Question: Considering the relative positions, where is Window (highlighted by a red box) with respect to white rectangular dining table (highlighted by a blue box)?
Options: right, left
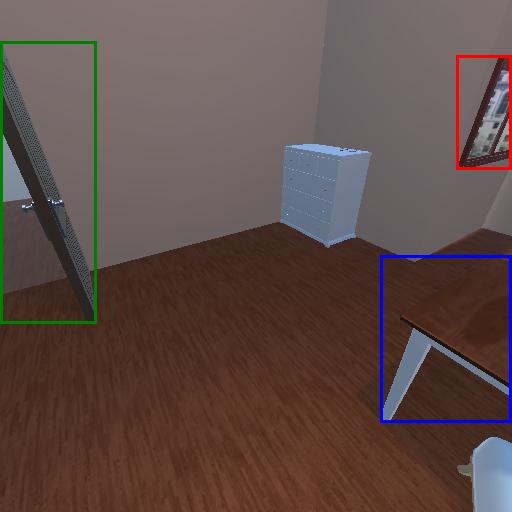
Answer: right